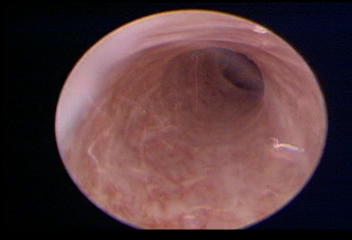
Modality: WLC
Class: Normal mucosa
Bladder cancer association: No